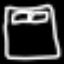
Label: bed